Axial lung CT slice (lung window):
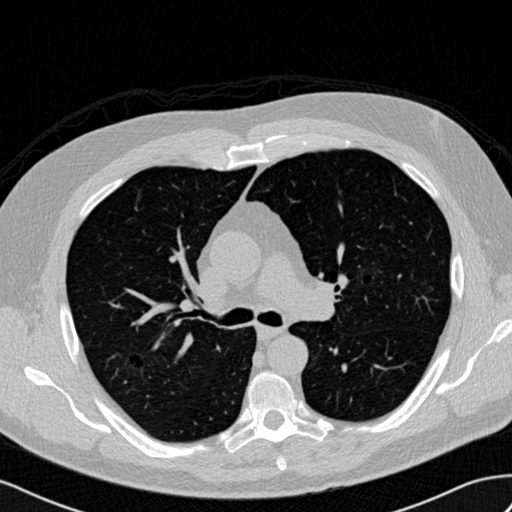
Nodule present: no